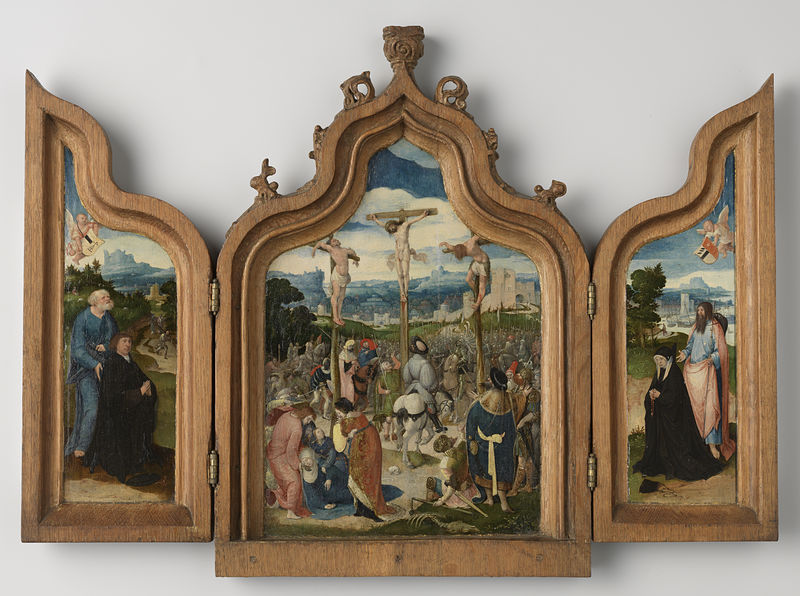
Titel: Drieluik met de kruisiging (middenpaneel), de heilige Petrus en de stichter (binnenzijde linkervleugel), de heilige Jacobus en de stichteres (binnenzijde rechtervleugel) en de heilige Christoforus en het Christuskind op de levensweg (buitenzijde vleugels)
Künstler: Pseudo Jan Wellens de Cock
Standort: Amsterdam
Institution: Rijksmuseum
Schlagwörter: schwarz, stein, trauer, kirche, altar, jesus, kreuzigung, juden, judas, türken, altaar, barnabass, ghemälde